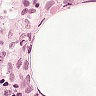
Metastatic tissue present: no